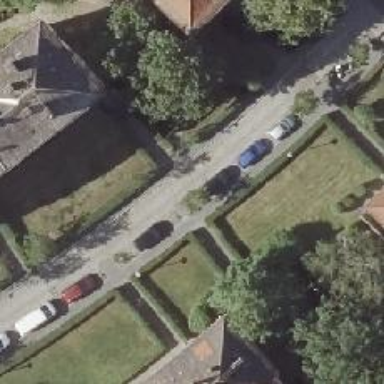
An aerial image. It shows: Unmarked crossing with traffic calming table on the road.